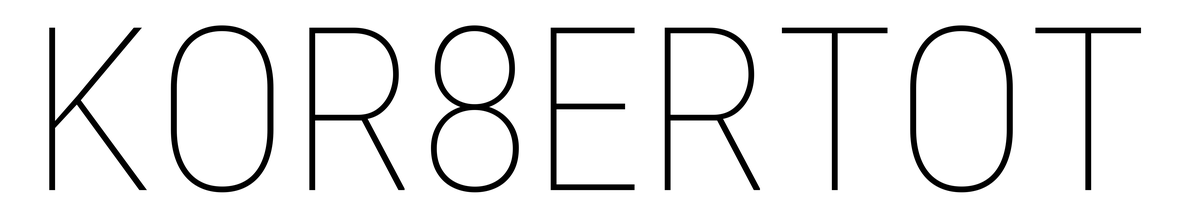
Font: Roboto_Condensed_Thin